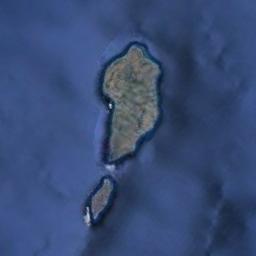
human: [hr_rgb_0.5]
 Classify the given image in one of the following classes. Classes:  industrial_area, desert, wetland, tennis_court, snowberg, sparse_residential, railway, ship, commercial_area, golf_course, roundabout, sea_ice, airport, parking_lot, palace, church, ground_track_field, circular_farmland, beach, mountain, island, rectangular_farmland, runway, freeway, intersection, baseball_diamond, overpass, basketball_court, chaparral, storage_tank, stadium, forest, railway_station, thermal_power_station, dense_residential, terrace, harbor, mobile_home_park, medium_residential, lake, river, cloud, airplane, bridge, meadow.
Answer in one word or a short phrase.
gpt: island